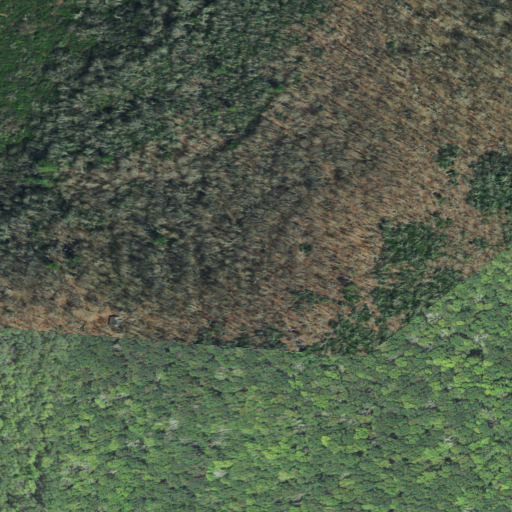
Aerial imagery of plain(s) in Tennessee named Russell Field containing deciduous forest and mixed forest